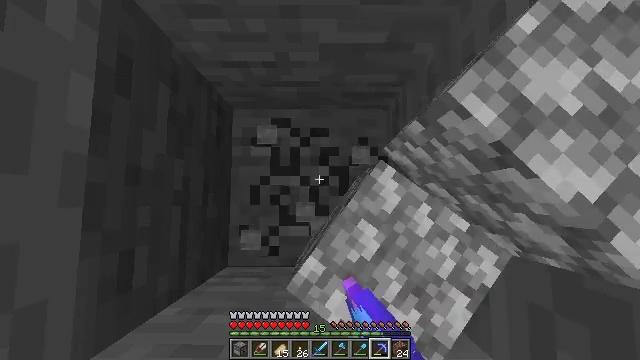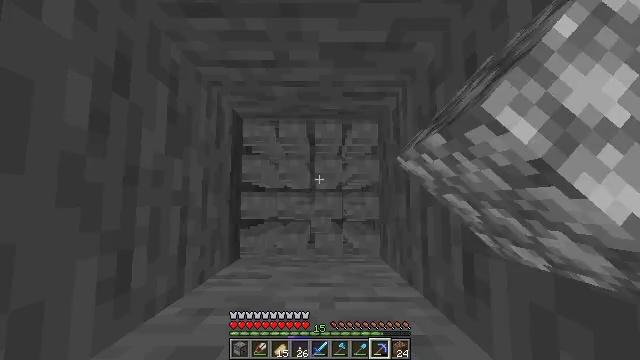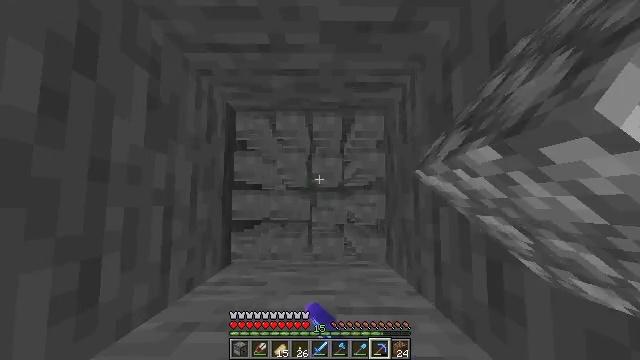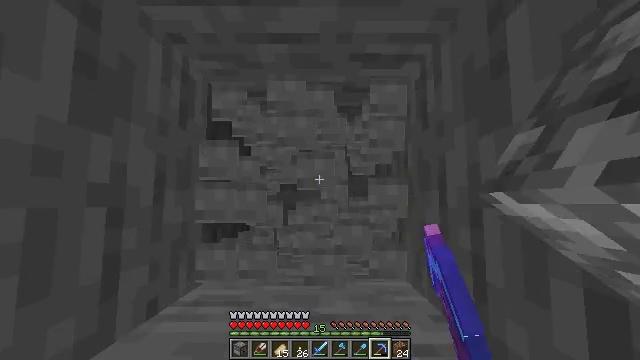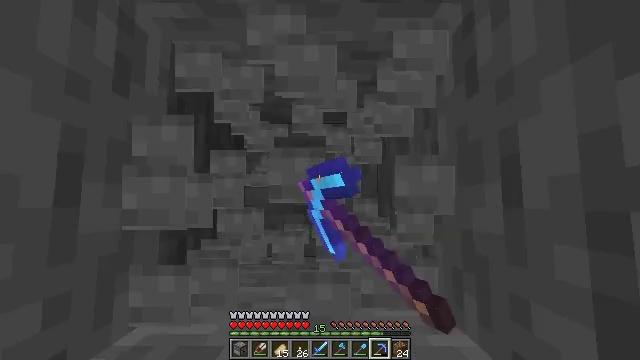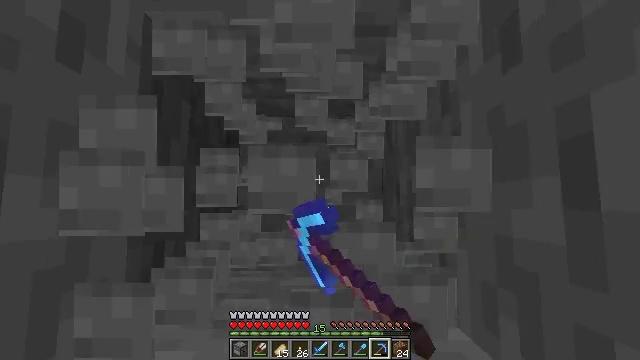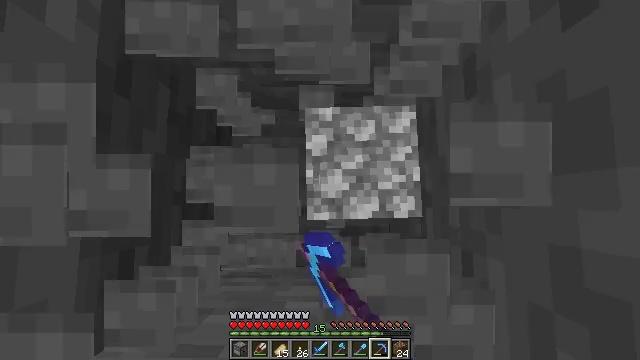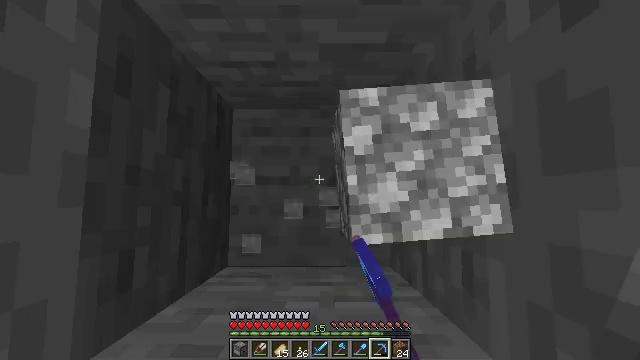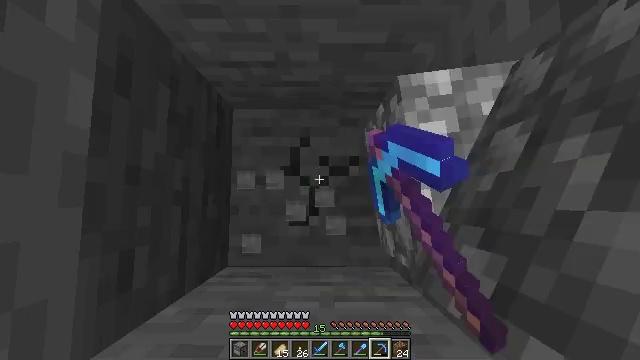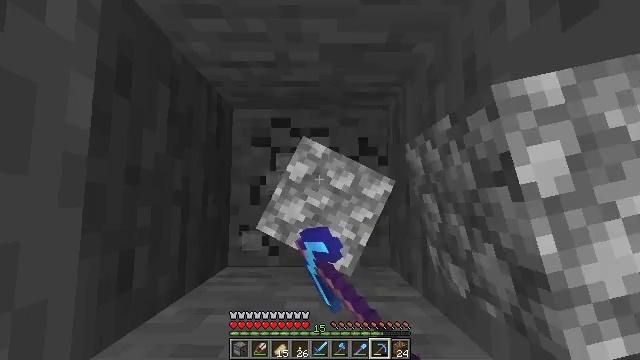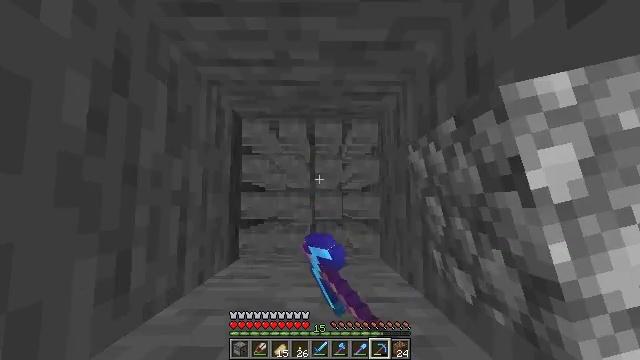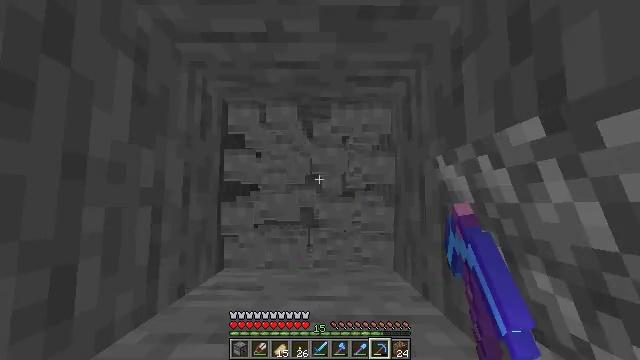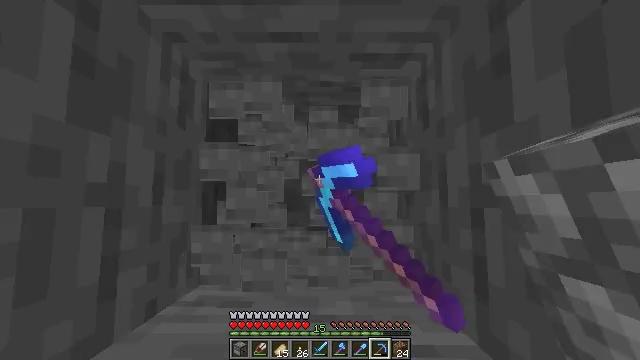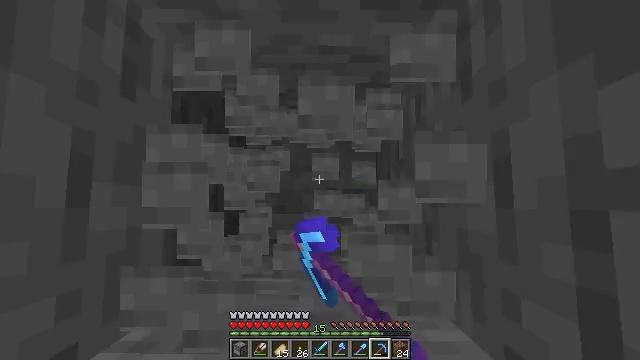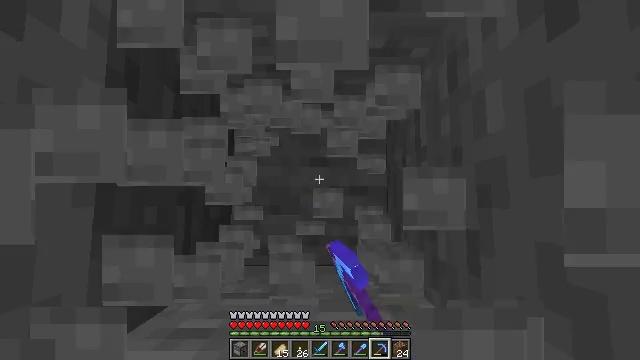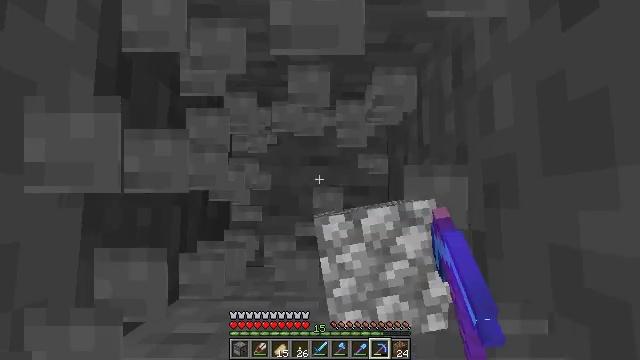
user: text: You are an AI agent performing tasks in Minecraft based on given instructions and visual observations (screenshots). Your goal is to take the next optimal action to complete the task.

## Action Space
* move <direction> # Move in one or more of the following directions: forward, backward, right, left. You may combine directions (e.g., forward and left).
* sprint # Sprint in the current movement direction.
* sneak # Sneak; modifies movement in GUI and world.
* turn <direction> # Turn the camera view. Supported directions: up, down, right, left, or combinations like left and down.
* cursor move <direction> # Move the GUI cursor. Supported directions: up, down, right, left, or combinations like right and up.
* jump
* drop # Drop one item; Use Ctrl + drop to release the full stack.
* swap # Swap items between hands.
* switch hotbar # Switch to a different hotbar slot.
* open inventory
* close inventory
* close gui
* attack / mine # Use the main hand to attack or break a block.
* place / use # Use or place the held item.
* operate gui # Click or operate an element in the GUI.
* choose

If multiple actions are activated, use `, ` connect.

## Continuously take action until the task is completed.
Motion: motion action
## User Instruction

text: Collect stone from the mine.
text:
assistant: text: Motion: attack / mine
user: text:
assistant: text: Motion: attack / mine
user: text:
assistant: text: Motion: attack / mine
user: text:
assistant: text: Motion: attack / mine
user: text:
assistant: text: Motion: attack / mine
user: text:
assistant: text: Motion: attack / mine
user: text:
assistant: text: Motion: attack / mine
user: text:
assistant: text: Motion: attack / mine
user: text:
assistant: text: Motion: attack / mine
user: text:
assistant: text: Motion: attack / mine
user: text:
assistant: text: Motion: attack / mine
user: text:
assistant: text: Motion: attack / mine
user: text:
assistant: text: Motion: attack / mine
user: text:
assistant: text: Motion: attack / mine
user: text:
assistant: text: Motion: attack / mine
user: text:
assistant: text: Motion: attack / mine
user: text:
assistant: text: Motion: attack / mine
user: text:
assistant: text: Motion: attack / mine
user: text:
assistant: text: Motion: attack / mine
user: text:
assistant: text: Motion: attack / mine
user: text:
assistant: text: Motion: attack / mine
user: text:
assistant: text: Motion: attack / mine
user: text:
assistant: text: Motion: attack / mine
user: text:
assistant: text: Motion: attack / mine
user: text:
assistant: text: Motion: attack / mine
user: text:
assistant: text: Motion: attack / mine
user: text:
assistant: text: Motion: attack / mine
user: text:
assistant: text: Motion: attack / mine
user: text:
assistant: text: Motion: attack / mine
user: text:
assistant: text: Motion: attack / mine